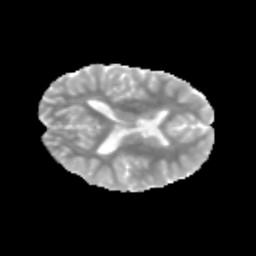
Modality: MD
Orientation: axial
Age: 11
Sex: male
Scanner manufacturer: siemens
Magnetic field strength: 3 T
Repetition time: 3.8 s
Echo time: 0.07 s